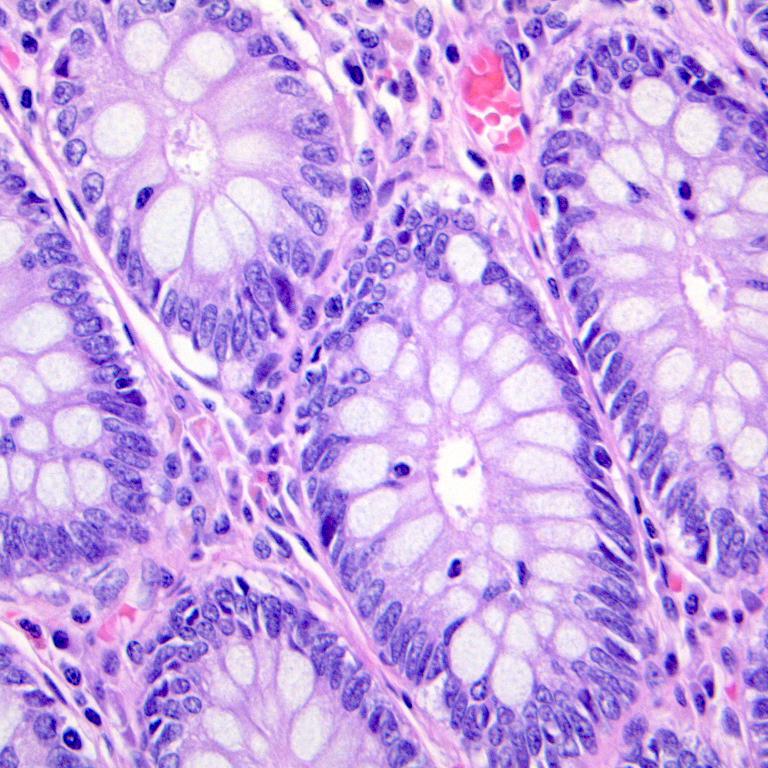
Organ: colon
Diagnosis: benign